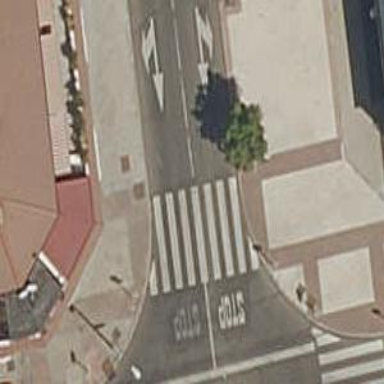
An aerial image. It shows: Marked road crossing.